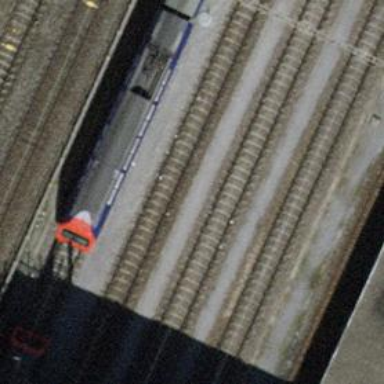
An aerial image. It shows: Rail siding with electrified tracks using contact line.